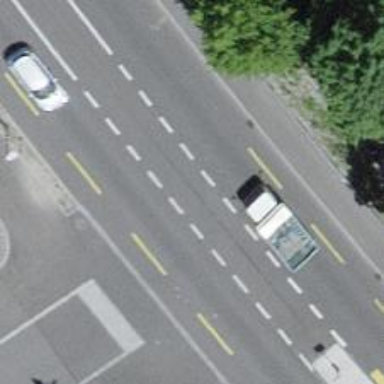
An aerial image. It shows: Asphalt road classified as primary highway with designated lanes for buses on both the right and left sides.